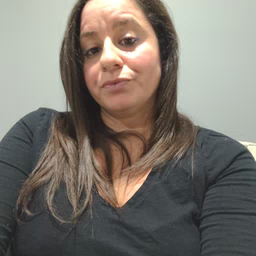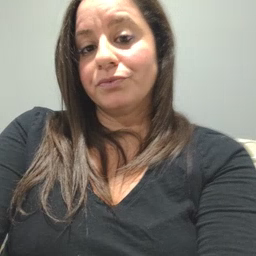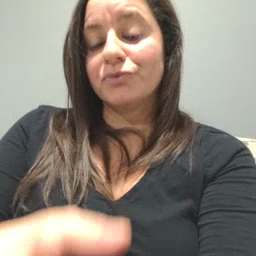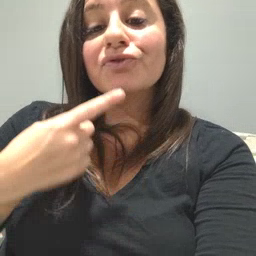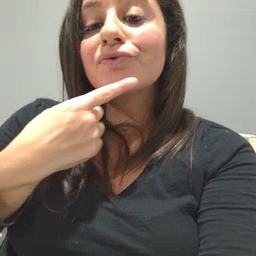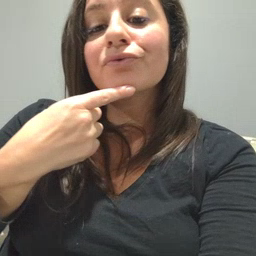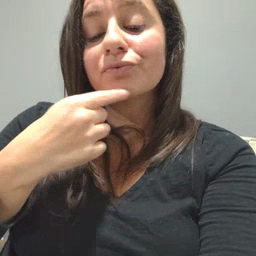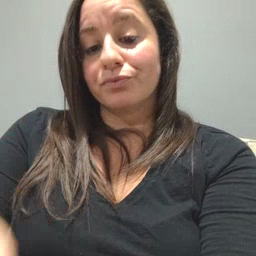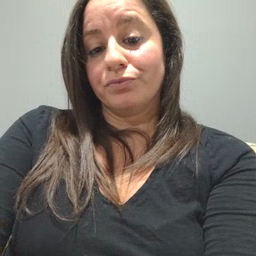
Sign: chin